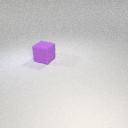
large purple rubber cube